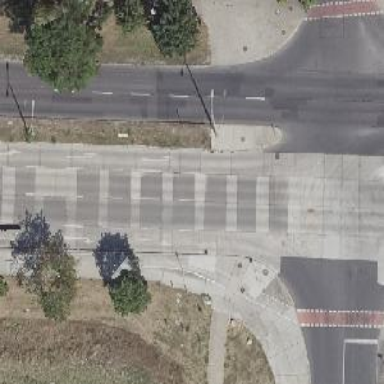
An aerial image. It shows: Concrete footway with uncontrolled crossing. The crossing includes pedestrian island.